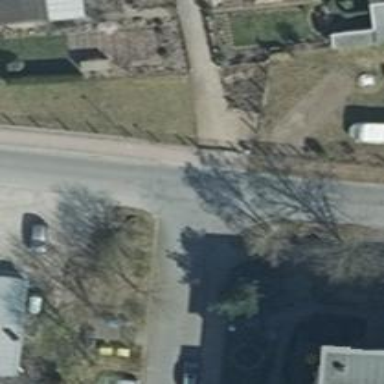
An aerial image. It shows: Paved footway.